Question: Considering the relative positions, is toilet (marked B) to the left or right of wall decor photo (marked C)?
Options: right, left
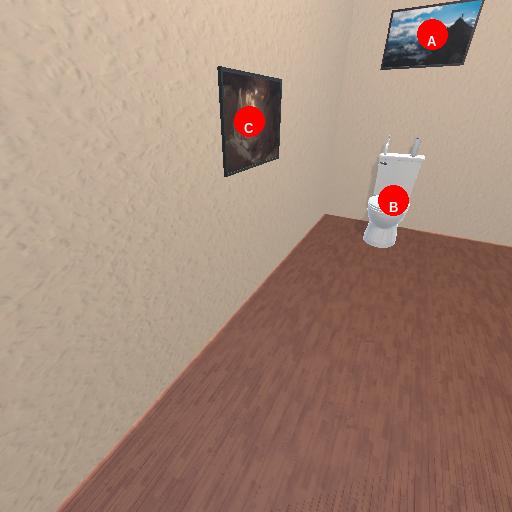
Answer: right